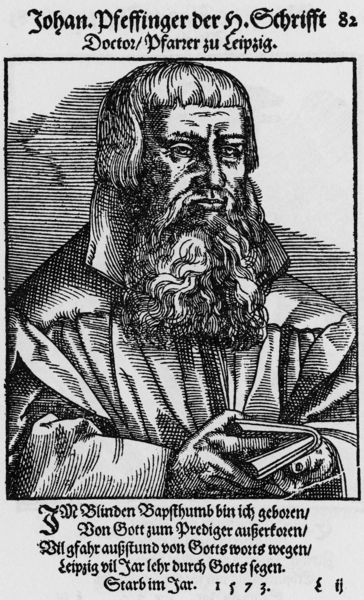
Titel: Bildnis des Johann Pfeffinger
Künstler: Tobias Stimmer
Institution: (Seriendruck)
Schlagwörter: gott, kopf, mann, schatten, umhang, weiß, finger, frisur, licht, mund, nase, profil, schwarz, skizze, stirn, zeichnung, blick, bart, augen, bibel, falten, gesicht, johannes, kragen, rahmen, tod, vollbart, bildnis, hände, portrait, porträt, gewand, haare, kutte, mantel, blatt, gotik, lippen, locken, pony, holzschnitt, schrift, papier, grafik, graphik, inschrift, deutsch, tusche, buch, druck, schwarzweiss, schraffur, schraffuren, stich, linoldruck, seite, text, zeitung, überschrift, proträt, tinte, buchdruck, serie, prediger, pfarrer, mittelalter, priester, mönch, luther, binden, kupferstich, leipzig, altdeutsch, johann, beschreibung, ornat, doktor, januar, tonsur, strichzeichnung, linde, eingemerkt, ber, schrifft, doctor, sereindruck, pfeffinger, serien, buchdruch, starb, sterbebild, johan, zu, 1573, schraffurne, ., johan., h., 82, /, prarrer, johann pfeffinger der h. schrifft, blinden, sterbeurkunde, pferzer